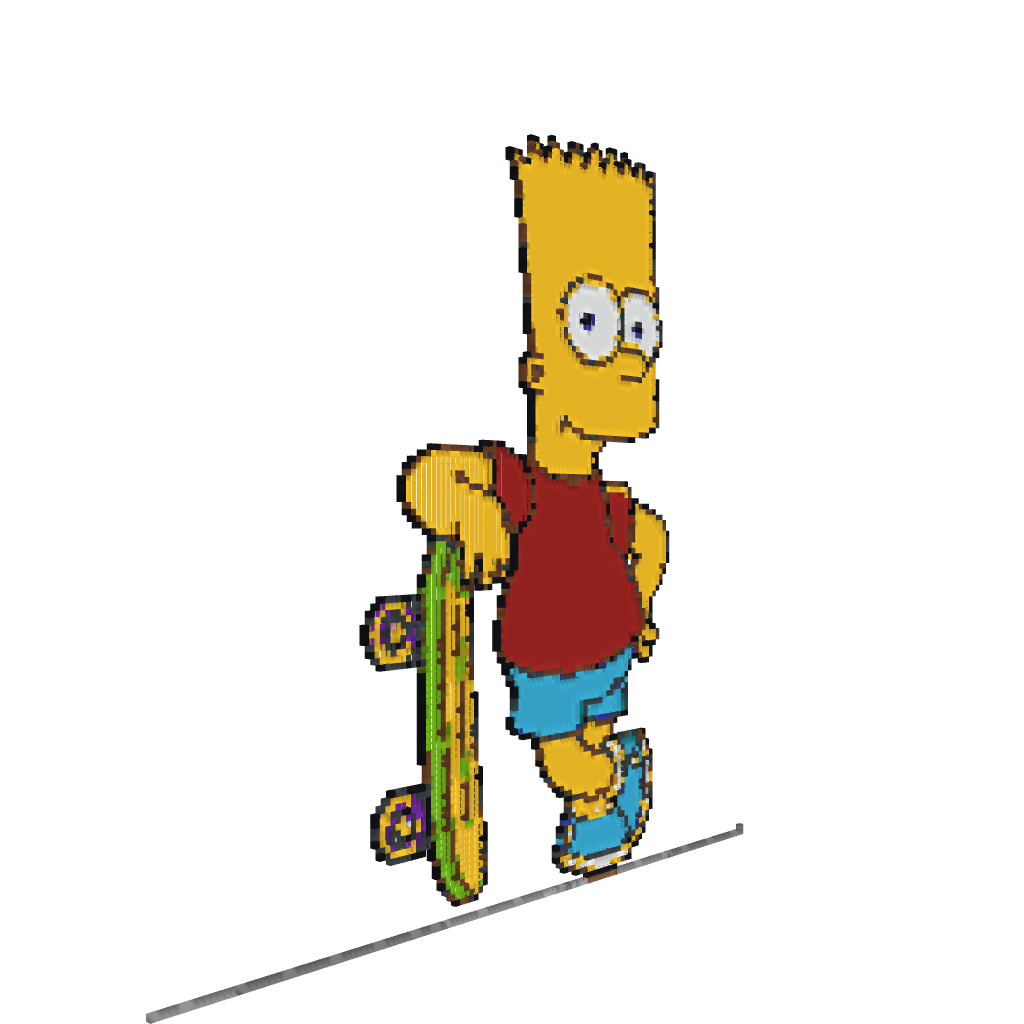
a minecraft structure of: Bart Simpson Pixel Art